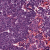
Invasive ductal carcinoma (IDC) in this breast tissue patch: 1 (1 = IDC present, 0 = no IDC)